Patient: sex F, age 63
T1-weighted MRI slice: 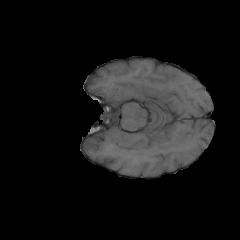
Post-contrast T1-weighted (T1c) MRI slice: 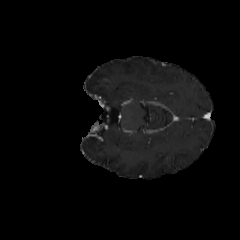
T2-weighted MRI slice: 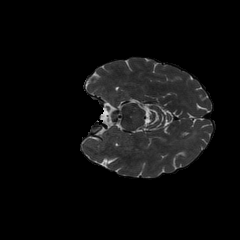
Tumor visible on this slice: no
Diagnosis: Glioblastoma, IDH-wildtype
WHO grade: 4